Question: How can I can rid off those formatting option that draws dots every line?

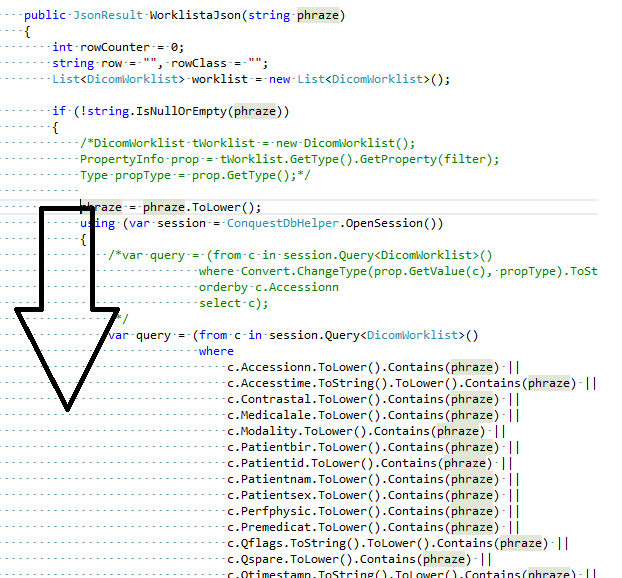
Answer: '''
CTRL + R, CTRL + W
'''
Is the shortcut command to enable and disable "View White Space". Input them one after the other.